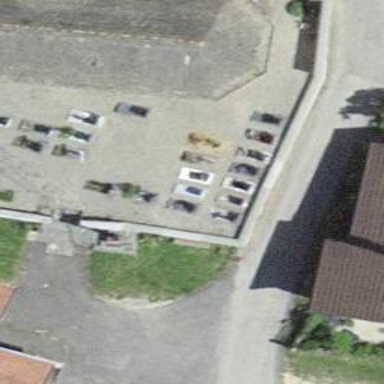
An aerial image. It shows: Brown bench in the vicinity.